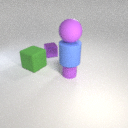
large blue rubber cylinder below large purple rubber sphere